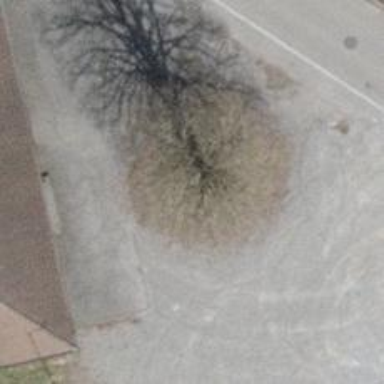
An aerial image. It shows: Urban area featuring tree as natural element.